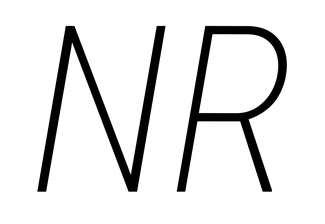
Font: Roboto-Italic_Condensed_ExtraLight_Italic